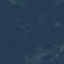
Land use / land cover: Forest